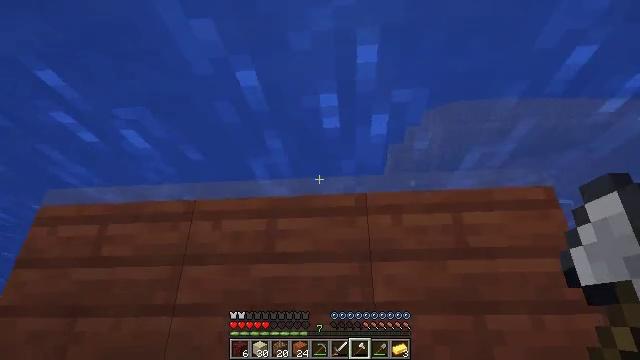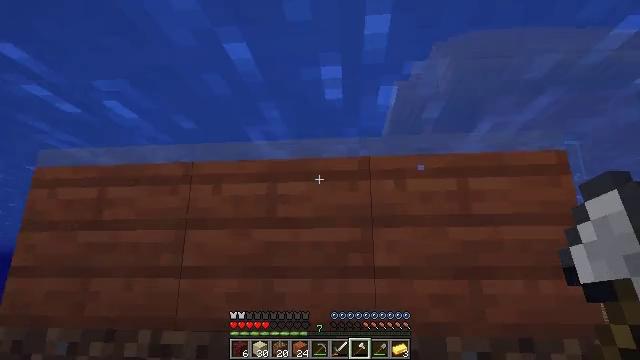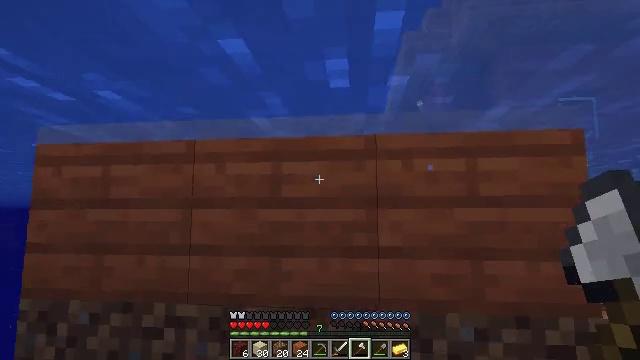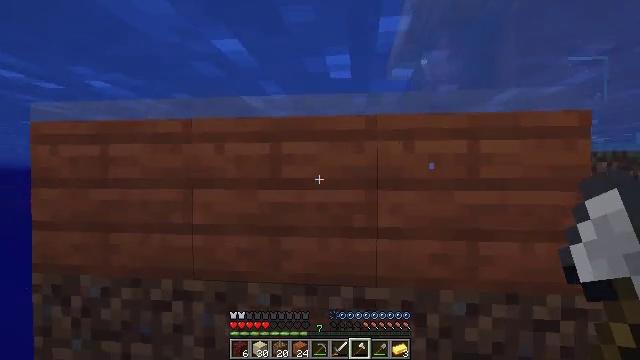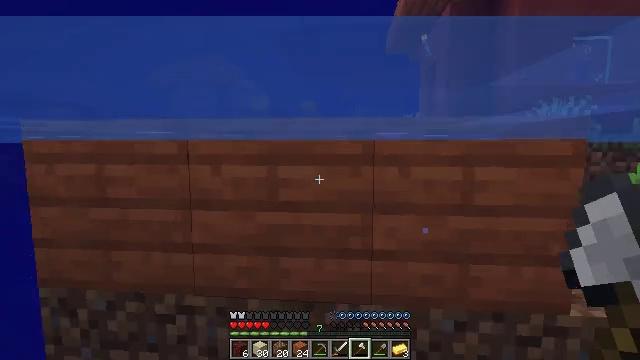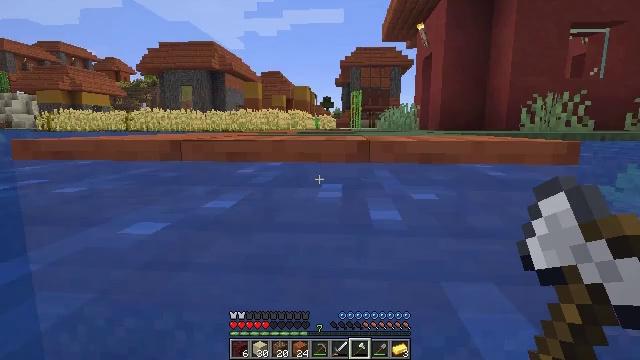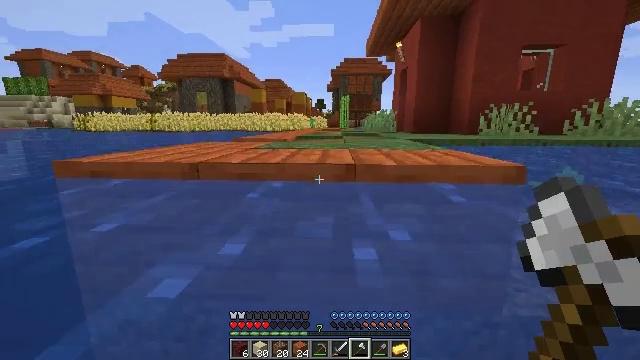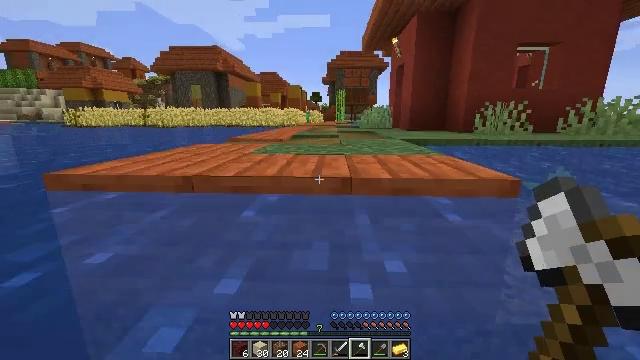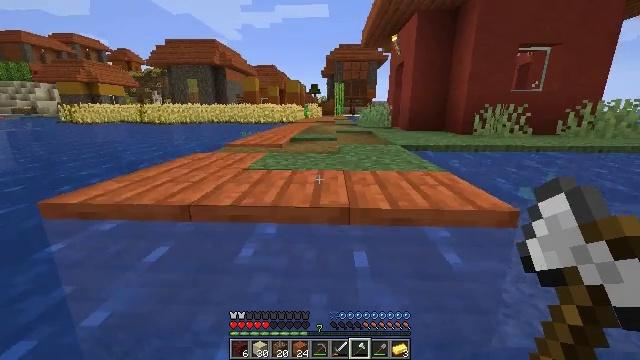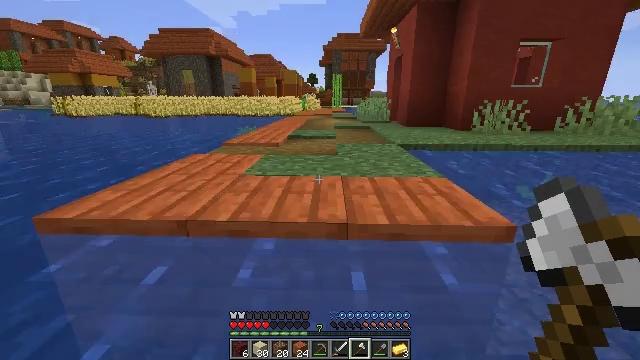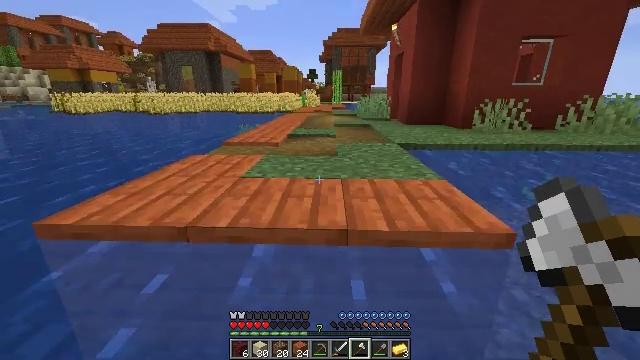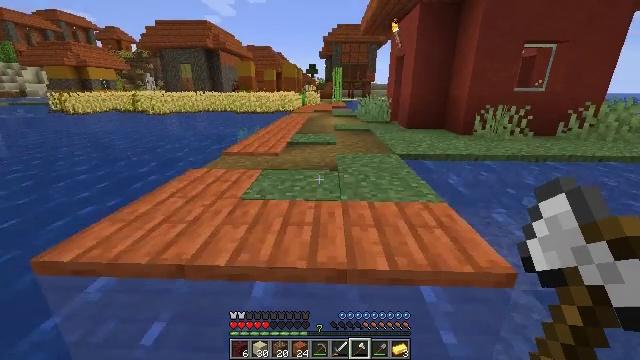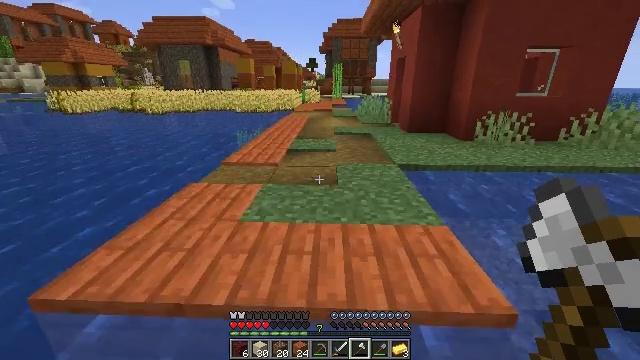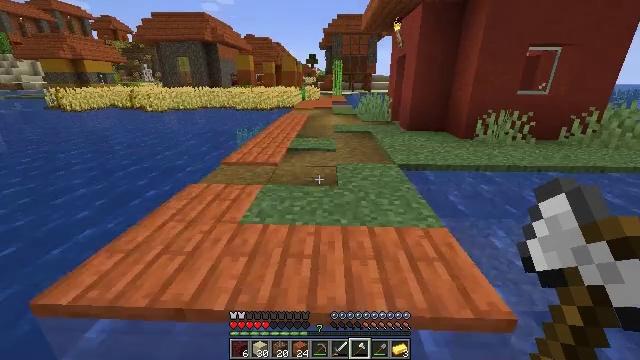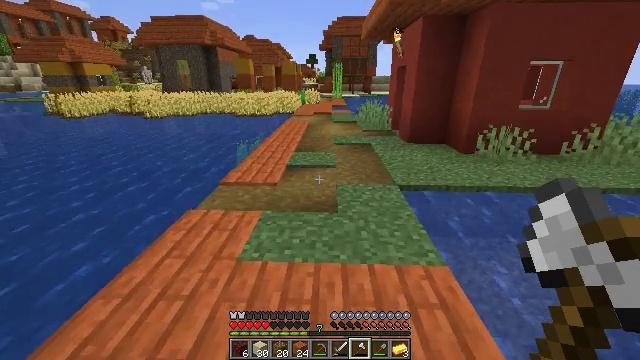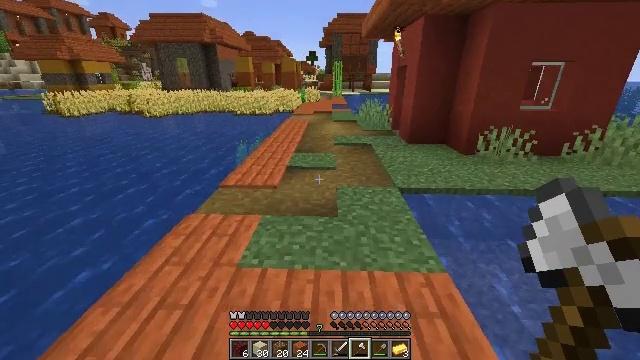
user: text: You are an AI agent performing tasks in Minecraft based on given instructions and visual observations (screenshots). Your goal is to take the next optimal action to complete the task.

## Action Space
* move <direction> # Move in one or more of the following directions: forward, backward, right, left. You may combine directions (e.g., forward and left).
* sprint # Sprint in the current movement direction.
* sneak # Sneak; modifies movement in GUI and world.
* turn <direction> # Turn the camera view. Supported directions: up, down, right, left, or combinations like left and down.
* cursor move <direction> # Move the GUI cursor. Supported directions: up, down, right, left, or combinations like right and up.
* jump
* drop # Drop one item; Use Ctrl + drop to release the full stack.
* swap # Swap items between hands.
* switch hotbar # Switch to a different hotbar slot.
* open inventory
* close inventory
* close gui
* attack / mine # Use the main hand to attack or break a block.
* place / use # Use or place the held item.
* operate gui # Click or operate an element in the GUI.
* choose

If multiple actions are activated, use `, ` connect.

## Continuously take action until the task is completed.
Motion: motion action
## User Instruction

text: Remove acacia planks from a building.
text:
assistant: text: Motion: turn down, jump
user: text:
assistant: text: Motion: turn down, jump
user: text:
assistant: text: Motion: turn down, jump
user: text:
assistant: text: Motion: turn down, jump
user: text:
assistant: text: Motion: move forward, turn down, jump
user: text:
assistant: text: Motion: move forward, turn right and down, jump
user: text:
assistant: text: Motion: move forward, turn down, jump
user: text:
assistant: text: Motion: move forward, turn down, jump
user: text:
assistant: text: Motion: move forward, turn down, jump
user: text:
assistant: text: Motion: move forward, jump
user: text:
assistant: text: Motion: move forward, turn down, jump
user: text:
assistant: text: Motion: move forward, turn down, jump
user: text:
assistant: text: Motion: move forward, sprint, jump
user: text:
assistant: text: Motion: move forward, sprint, jump
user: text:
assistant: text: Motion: move forward, sprint, jump
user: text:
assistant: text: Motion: move forward, sprint, jump
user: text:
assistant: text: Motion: move forward, jump
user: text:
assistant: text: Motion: move forward, jump
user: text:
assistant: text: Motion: move forward, jump
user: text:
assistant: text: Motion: move forward, jump
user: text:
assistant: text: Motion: move forward, jump
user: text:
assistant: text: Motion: move forward, sprint, jump
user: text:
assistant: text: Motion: move forward, sprint, jump
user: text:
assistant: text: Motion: move forward, sprint, jump
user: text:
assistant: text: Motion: move forward, sprint, jump
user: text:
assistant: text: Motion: move forward, jump
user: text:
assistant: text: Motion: move forward, jump
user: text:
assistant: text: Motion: move forward, jump
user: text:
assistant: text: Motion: move forward, jump
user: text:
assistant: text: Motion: move forward, turn down, jump